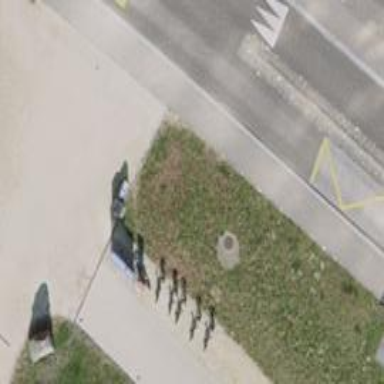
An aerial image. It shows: Bicycle rental service.